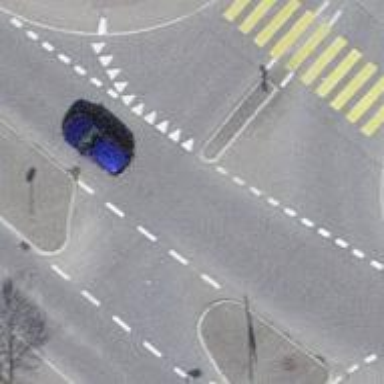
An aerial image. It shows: Road with "give way" sign.